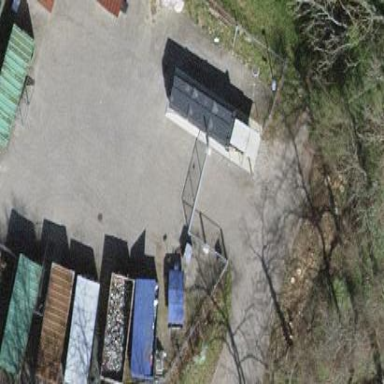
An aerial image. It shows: Recycling center for various types of waste.